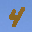
Label: 4